Question: In my app, I have a layout that must combine camera and map, and be fullscreen.
When I'm holding the device in landscape mode, it works properly, but when I switch it to portrait mode, the image becomes something like this. How can I fix that?

Here is my manifest
'''
<?xml version="1.0" encoding="utf-8"?>
<manifest xmlns:android="http://schemas.android.com/apk/res/android"
package="com.mainserver.mapcam" >
<uses-permission android:name="android.permission.INTERNET" />
<uses-permission android:name="android.permission.ACCESS_NETWORK_STATE" />
<uses-permission android:name="android.permission.WRITE_EXTERNAL_STORAGE" />
<uses-permission android:name="com.google.android.providers.gsf.permission.READ_GSERVICES" />
<uses-permission android:name="android.permission.CAMERA" />
<!--
The ACCESS_COARSE/FINE_LOCATION permissions are not required to use
Google Maps Android API v2, but are recommended.
-->
<uses-permission android:name="android.permission.ACCESS_COARSE_LOCATION" />
<uses-permission android:name="android.permission.ACCESS_FINE_LOCATION" />
<uses-feature android:name="android.hardware.camera" />
<uses-feature android:name="android.hardware.camera.autofocus"/>
<application
android:allowBackup="true"
android:icon="@drawable/ic_launcher"
android:label="@string/app_name"
android:theme="@style/AppTheme" >
<meta-data
android:name="com.google.android.gms.version"
android:value="@integer/google_play_services_version" />
<meta-data
android:name="com.google.android.maps.v2.API_KEY"
android:value="@string/google_maps_key" />
<activity
android:name=".MainActivity"
android:label="@string/title_activity_maps"
android:theme="@android:style/Theme.NoTitleBar.Fullscreen">
<intent-filter>
<action android:name="android.intent.action.MAIN" />
<category android:name="android.intent.category.LAUNCHER" />
</intent-filter>
</activity>
</application>
</manifest>
'''
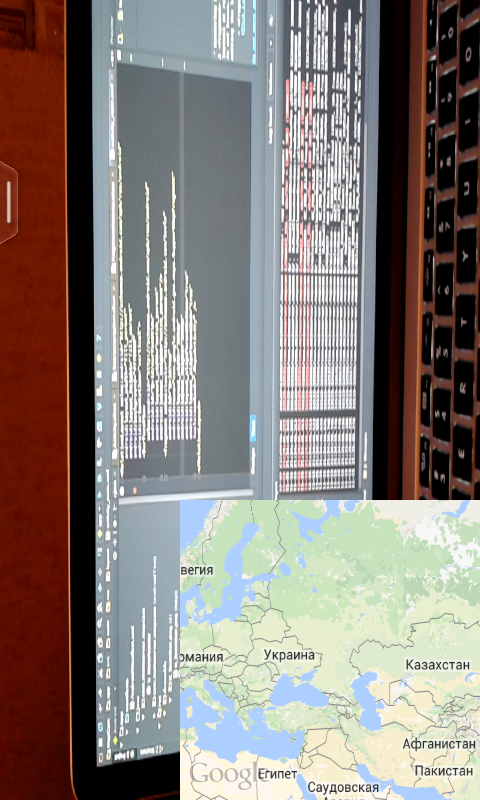
Answer: You need to update the camera rotation, once the device orientation changes.
To receive device orientation change callbacks add this to your activity tag in your manifest file:
'''
android:configChanges="orientation|screenSize"
'''
Then add this code to your activity:
'''
@Override
public void onConfigurationChanged(Configuration newConfig) {
super.onConfigurationChanged(newConfig);
updateCameraRotation();
}
public void updateCameraRotation() {
Camera.CameraInfo info = new Camera.CameraInfo();
Camera.getCameraInfo(0, info);
int rotation = getWindowManager().getDefaultDisplay().getRotation();
int degrees = 0;
switch (rotation) {
case Surface.ROTATION_0: degrees = 0; break;
case Surface.ROTATION_90: degrees = 90; break;
case Surface.ROTATION_180: degrees = 180; break;
case Surface.ROTATION_270: degrees = 270; break;
}
int result;
if (info.facing == Camera.CameraInfo.CAMERA_FACING_FRONT) {
result = (info.orientation + degrees) % 360;
result = (360 - result) % 360; // compensate the mirror
} else { // back-facing
result = (info.orientation - degrees + 360) % 360;
}
mCamera.setDisplayOrientation(result);
}
'''
Note that mCamera is a class field and is first set when you invoke 'Camera.open();'.